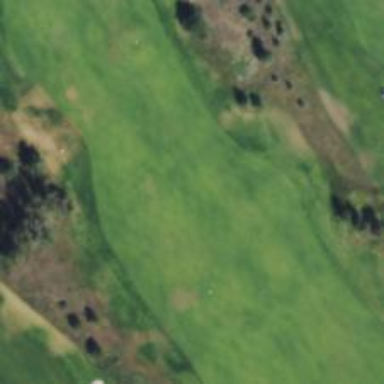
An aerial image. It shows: Golf course surrounded by greenery.